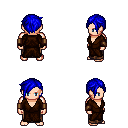
a pixel art fantasy rpg character, male body template, human, light skin, brown robe, robe skirt, blue pixie cut hairstyle, leather bracers, four views (front, back, left, right), 2x2 character sprite sheet, small pixel art, hard edges, no anti-aliasing